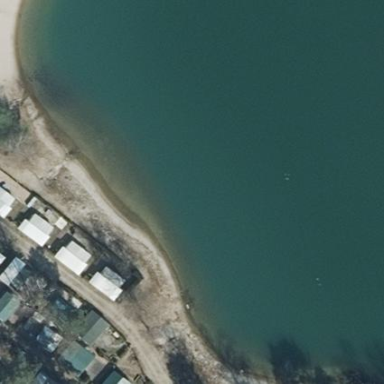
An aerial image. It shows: Beach resort with sandy surface.